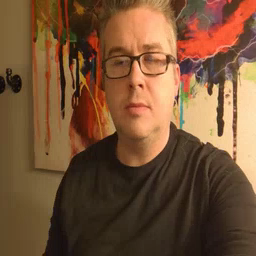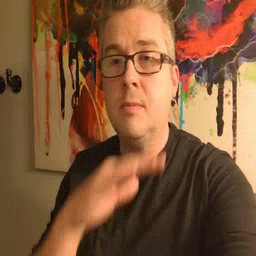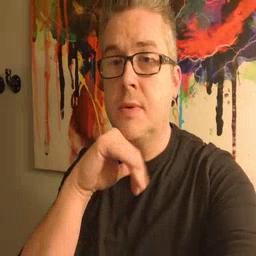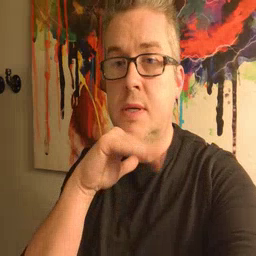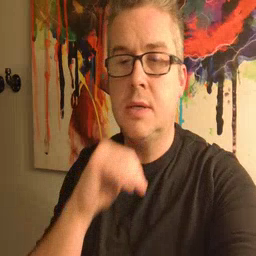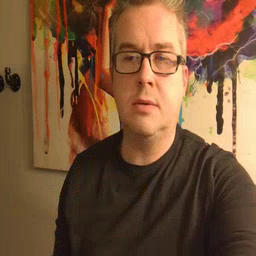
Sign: pig